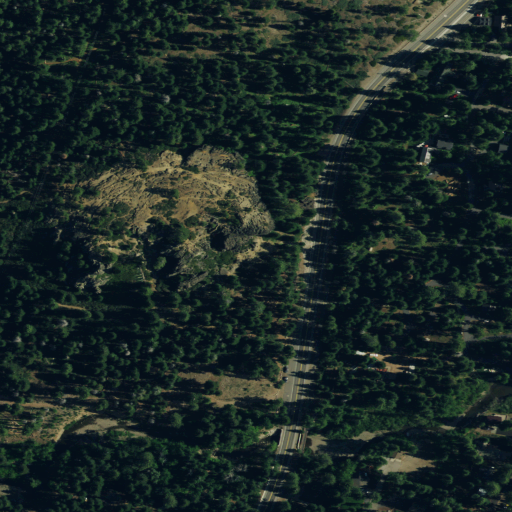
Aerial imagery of mountain in California named Eagle Rock containing evergreen forest, open development, low intensity development, shrub, and medium intensity development